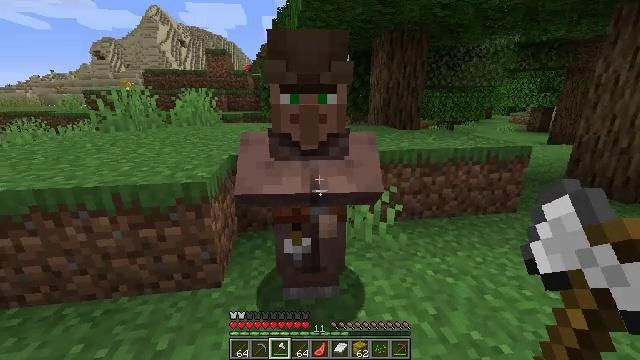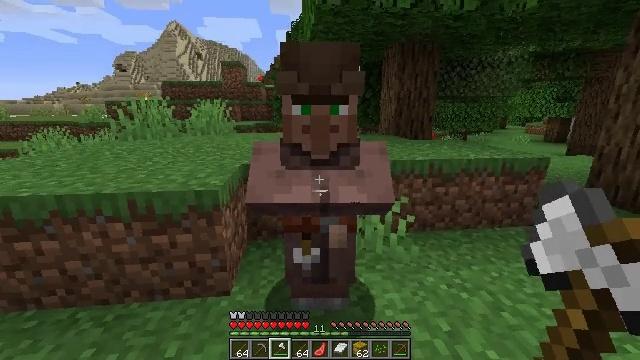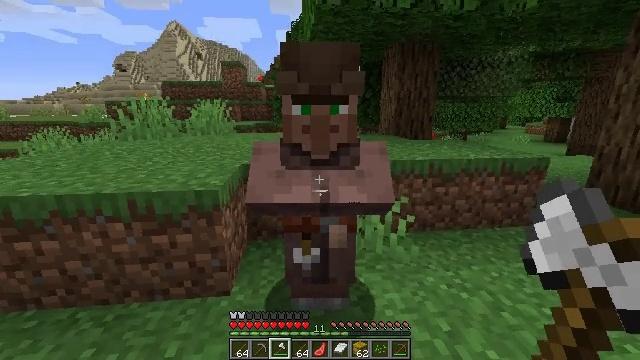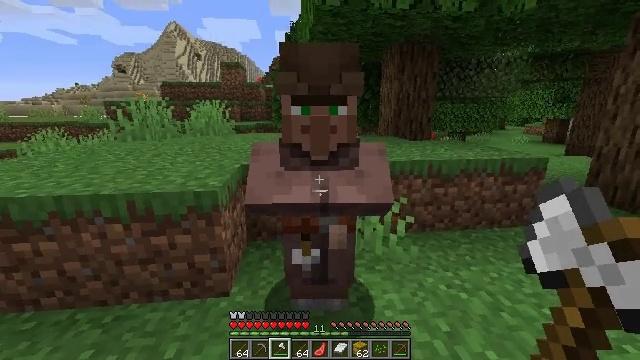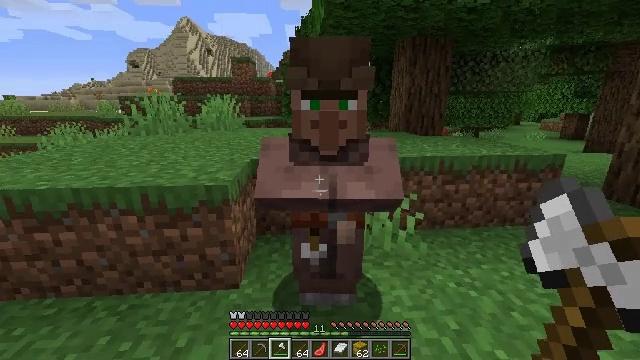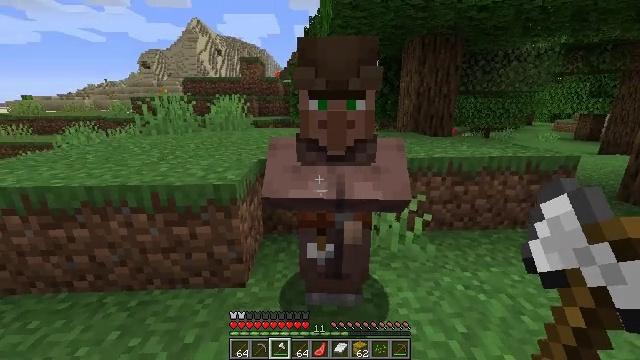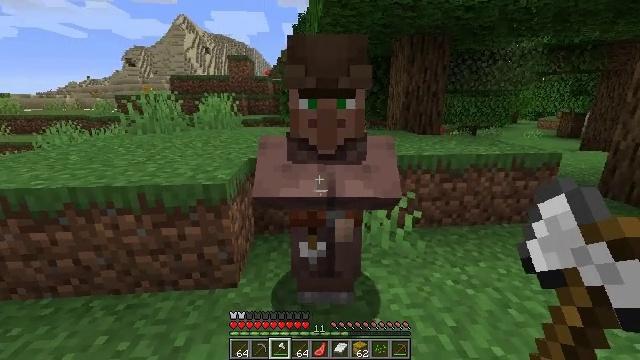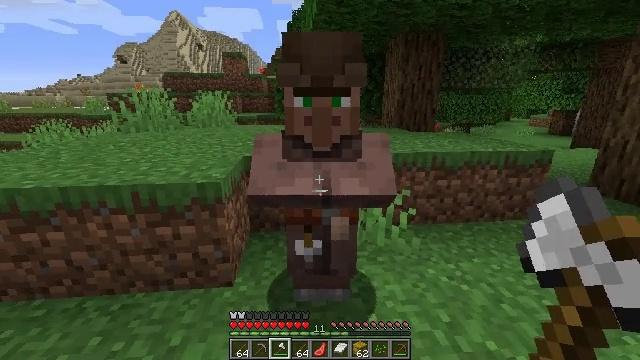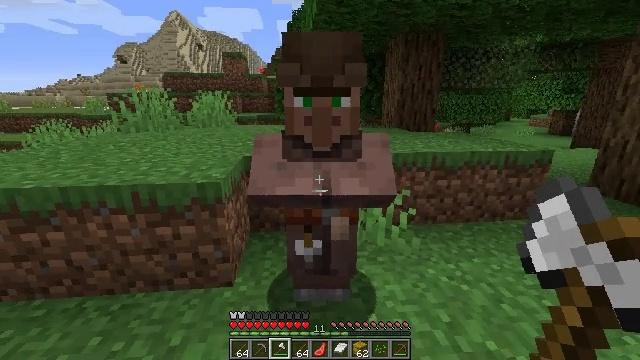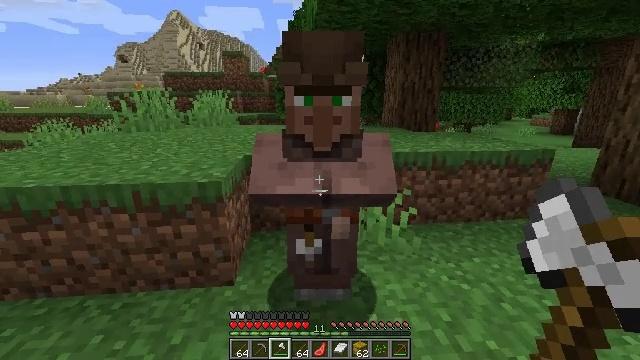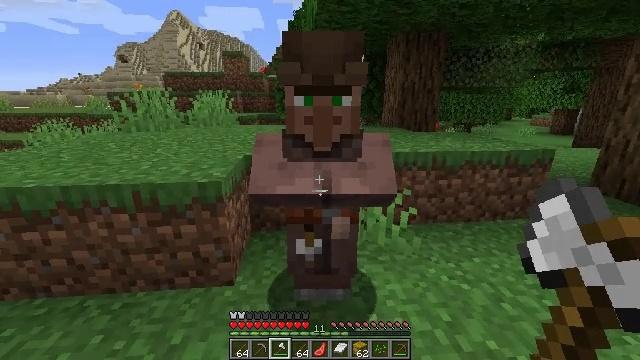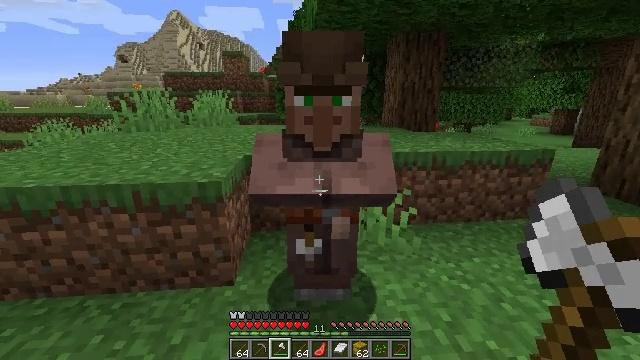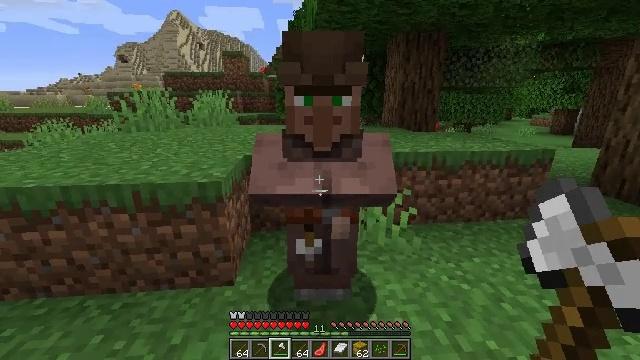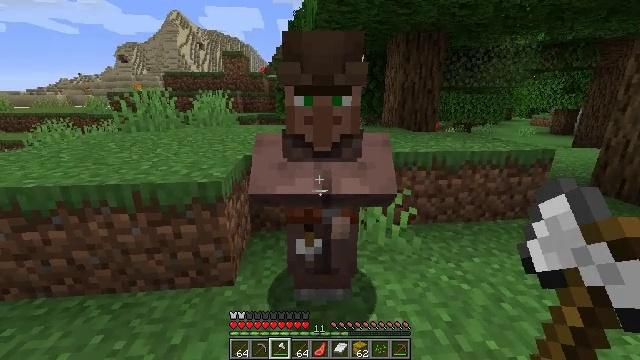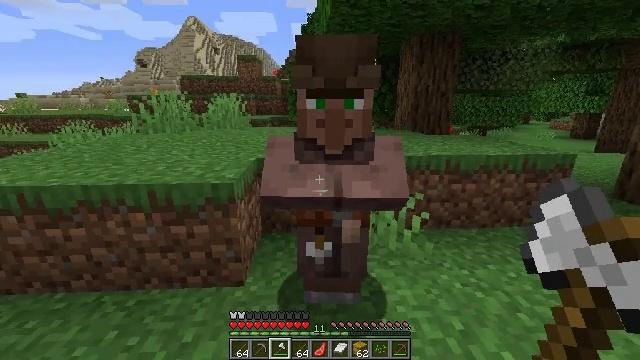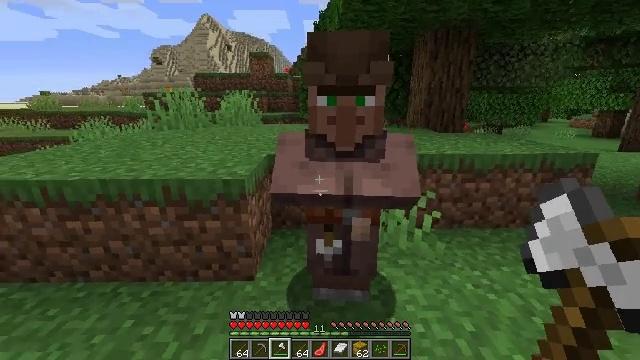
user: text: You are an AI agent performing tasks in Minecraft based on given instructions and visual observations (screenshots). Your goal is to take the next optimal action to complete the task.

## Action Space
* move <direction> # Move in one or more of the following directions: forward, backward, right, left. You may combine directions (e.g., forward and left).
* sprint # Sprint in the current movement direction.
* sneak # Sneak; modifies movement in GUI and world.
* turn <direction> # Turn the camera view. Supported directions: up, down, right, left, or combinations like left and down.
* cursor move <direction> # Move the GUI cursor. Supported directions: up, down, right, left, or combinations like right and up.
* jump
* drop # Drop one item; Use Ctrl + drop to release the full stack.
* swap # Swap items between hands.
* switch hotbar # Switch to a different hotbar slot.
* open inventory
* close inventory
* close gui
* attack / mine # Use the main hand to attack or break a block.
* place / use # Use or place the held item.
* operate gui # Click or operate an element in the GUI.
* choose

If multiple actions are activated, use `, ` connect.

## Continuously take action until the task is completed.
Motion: motion action
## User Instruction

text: Create a crossbow with gathered materials.
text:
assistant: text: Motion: turn left and up
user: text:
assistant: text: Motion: no_op
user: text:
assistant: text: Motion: no_op
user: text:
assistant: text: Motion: turn left and down
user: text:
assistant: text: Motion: turn left
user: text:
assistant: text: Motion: turn right
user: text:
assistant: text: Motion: turn right
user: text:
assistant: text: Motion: no_op
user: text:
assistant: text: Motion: no_op
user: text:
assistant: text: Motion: no_op
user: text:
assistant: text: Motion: no_op
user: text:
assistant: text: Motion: no_op
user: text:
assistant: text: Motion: no_op
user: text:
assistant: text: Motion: turn left
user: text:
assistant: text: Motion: turn left
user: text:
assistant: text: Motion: turn down
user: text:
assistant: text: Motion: turn right
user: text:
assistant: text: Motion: turn right and up
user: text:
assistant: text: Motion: turn left and up
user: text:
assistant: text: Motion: turn left
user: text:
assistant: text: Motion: turn left and down
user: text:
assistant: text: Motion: no_op
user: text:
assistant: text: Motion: no_op
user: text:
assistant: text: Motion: no_op
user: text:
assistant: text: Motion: no_op
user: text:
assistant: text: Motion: no_op
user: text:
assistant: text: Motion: no_op
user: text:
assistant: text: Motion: no_op
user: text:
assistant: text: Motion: no_op
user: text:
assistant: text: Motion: no_op